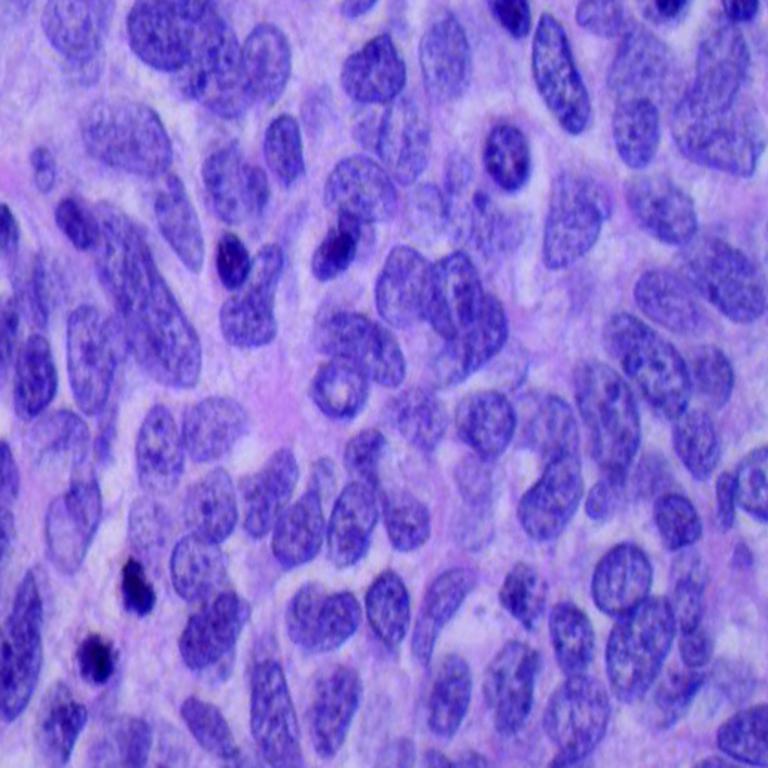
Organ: lung
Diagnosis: squamous carcinomas